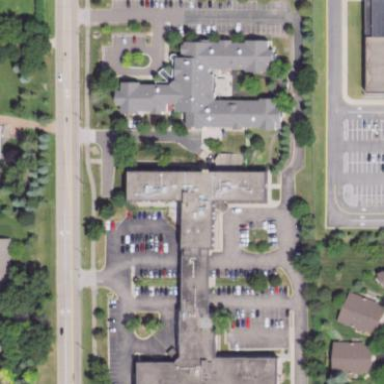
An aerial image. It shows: Nursing home building.